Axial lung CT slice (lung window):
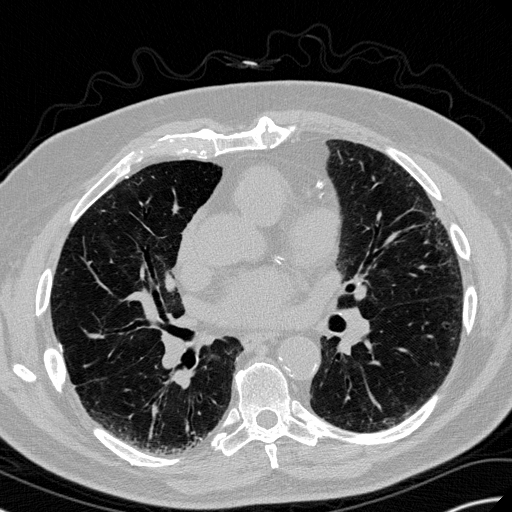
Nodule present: no